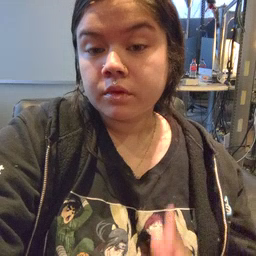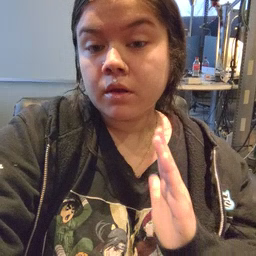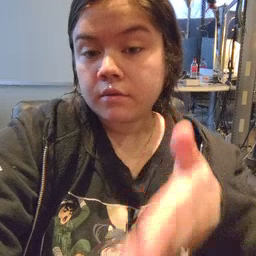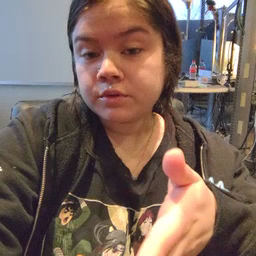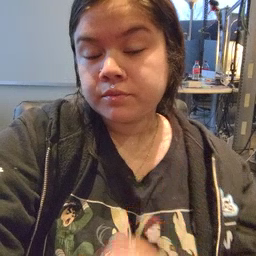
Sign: after